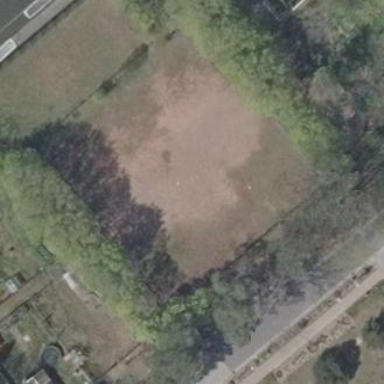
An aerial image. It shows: Soccer pitch for leisureland activities.